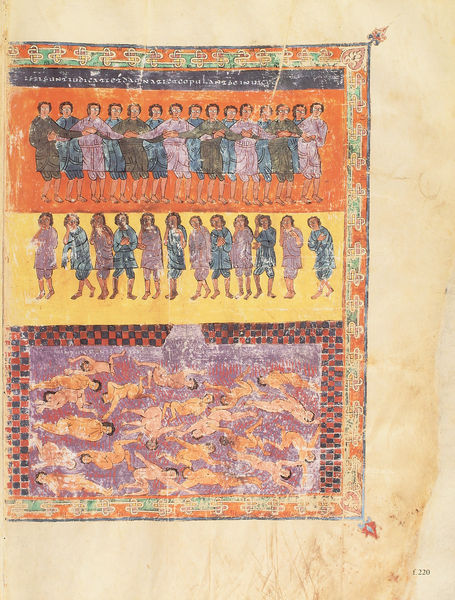
Titel: Beatus-Manuskript
Künstler: Magius
Institution: New York, Pierpont Morgan Library
Schlagwörter: blau, gruppe, nackt, wasser, baden, gelb, grün, menschen, bunt, hintergrund, kariert, männer, orange, schmuck, schwarz, rot, leute, malerei, ornament, tanz, alt, arme, augen, rahmen, stehen, drei, personen, tanzen, bassin, liegen, flächen, kette, lila, violett, figuren, ornamente, bad, karos, tusche, buch, schwimmen, umrahmung, becken, viele, seite, reihe, tinte, pergament, teppisch, goldgrund, übereinander, menschne, aufgereiht, papyrus, buchillustration, codex, bildstreifen, streifenbild, schmuckrand, llila, 220